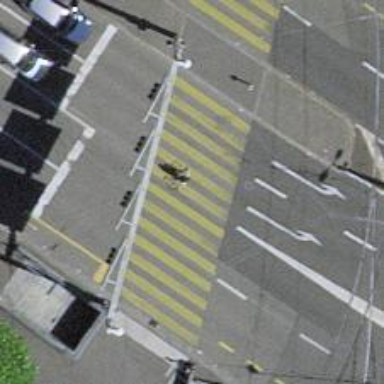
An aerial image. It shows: Primary highway with asphalt surface and designated cycle lane.